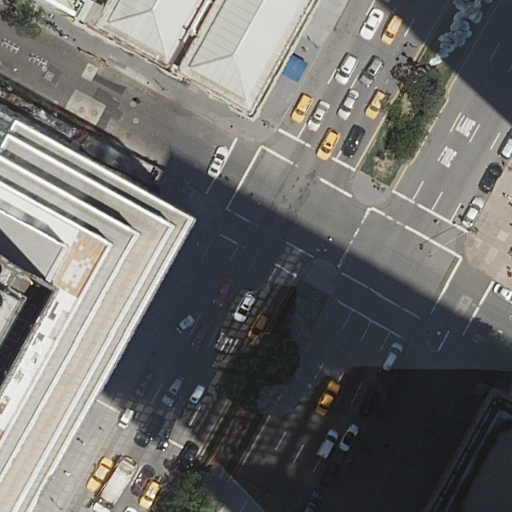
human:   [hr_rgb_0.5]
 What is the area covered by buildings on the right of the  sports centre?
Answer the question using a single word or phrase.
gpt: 263m2

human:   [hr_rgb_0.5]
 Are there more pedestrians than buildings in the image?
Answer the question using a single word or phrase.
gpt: no

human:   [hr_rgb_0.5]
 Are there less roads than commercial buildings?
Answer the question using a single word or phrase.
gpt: no

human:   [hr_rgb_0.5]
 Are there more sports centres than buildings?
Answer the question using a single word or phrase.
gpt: no

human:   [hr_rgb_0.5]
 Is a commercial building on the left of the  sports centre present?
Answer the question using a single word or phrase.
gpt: yes

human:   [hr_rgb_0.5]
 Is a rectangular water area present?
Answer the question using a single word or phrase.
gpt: no

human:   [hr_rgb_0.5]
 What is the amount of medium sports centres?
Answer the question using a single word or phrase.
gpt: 0

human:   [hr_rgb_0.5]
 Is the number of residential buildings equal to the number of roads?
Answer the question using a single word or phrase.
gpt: no

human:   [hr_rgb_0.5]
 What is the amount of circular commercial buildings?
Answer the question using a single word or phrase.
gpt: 0

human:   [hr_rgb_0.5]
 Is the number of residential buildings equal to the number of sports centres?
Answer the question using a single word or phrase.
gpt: no

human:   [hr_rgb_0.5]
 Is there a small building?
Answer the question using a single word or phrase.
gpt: yes

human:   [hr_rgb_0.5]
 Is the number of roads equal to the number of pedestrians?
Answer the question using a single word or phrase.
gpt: no

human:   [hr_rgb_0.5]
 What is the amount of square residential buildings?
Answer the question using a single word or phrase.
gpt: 0

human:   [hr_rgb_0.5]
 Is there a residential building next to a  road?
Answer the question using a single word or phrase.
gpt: yes

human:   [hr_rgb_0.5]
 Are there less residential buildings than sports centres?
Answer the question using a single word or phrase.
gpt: no

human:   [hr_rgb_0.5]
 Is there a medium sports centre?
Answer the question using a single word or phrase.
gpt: no

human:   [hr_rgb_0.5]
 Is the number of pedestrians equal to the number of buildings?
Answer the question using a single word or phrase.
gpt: no

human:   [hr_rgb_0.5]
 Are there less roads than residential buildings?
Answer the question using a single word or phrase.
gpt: no

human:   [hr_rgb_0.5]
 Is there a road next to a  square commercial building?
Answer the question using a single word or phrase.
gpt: no

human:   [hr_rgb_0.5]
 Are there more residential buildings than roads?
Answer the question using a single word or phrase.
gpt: no

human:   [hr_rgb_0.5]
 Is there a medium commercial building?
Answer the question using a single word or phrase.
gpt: yes

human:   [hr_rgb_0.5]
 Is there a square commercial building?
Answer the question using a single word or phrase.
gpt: no

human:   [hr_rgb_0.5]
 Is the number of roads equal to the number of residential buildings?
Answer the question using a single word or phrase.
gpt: no

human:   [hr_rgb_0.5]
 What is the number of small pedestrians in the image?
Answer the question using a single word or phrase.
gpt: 0

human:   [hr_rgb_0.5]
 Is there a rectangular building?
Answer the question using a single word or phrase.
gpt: yes

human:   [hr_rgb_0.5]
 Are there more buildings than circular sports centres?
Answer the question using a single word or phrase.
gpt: yes

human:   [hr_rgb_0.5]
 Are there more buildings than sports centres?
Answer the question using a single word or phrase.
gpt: yes

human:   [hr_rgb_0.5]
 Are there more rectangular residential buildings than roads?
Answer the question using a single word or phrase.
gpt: no

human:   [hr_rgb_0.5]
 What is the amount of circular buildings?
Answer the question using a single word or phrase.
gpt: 0

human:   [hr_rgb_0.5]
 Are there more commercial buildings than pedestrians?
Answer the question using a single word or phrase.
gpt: yes

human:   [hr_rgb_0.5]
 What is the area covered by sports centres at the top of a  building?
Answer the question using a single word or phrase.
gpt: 655m2

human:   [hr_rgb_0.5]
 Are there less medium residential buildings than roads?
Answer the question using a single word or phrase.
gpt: yes

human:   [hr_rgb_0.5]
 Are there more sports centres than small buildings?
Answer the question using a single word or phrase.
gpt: no

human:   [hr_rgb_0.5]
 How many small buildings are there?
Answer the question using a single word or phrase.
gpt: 1

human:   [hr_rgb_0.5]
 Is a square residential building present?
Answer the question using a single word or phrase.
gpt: no

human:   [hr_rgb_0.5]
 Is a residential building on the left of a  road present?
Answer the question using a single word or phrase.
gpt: yes